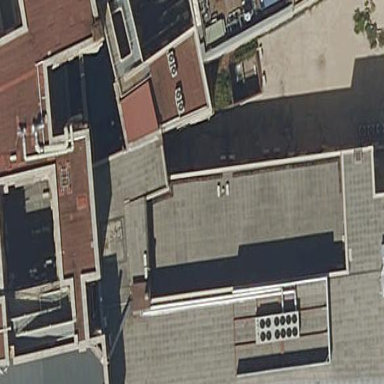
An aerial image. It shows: Public building.